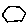
Label: hexagon